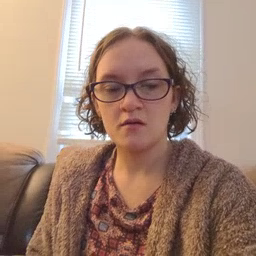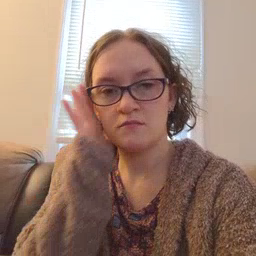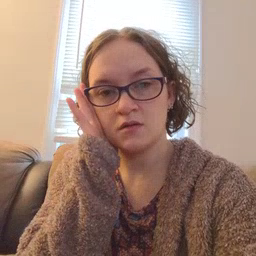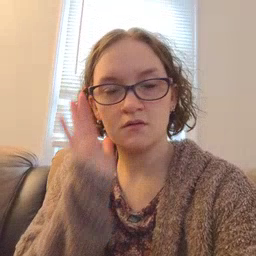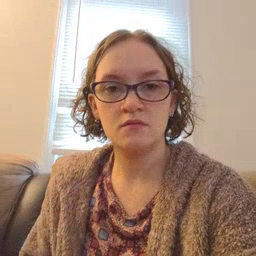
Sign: bed